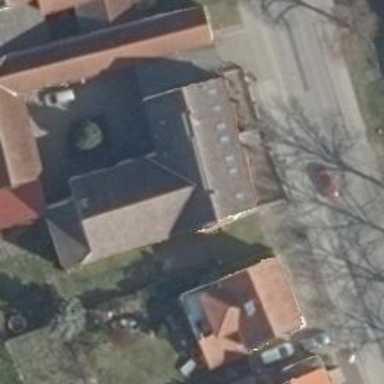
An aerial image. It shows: Pub.